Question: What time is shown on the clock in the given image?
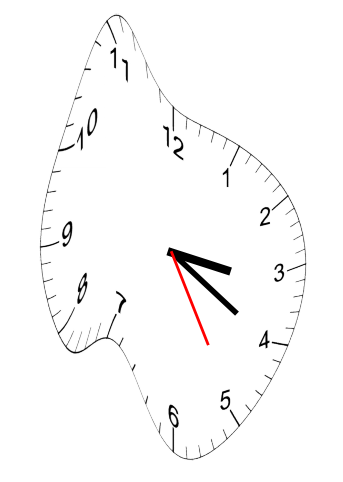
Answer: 03:20:25